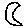
Label: moon